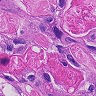
Metastatic tissue present: yes